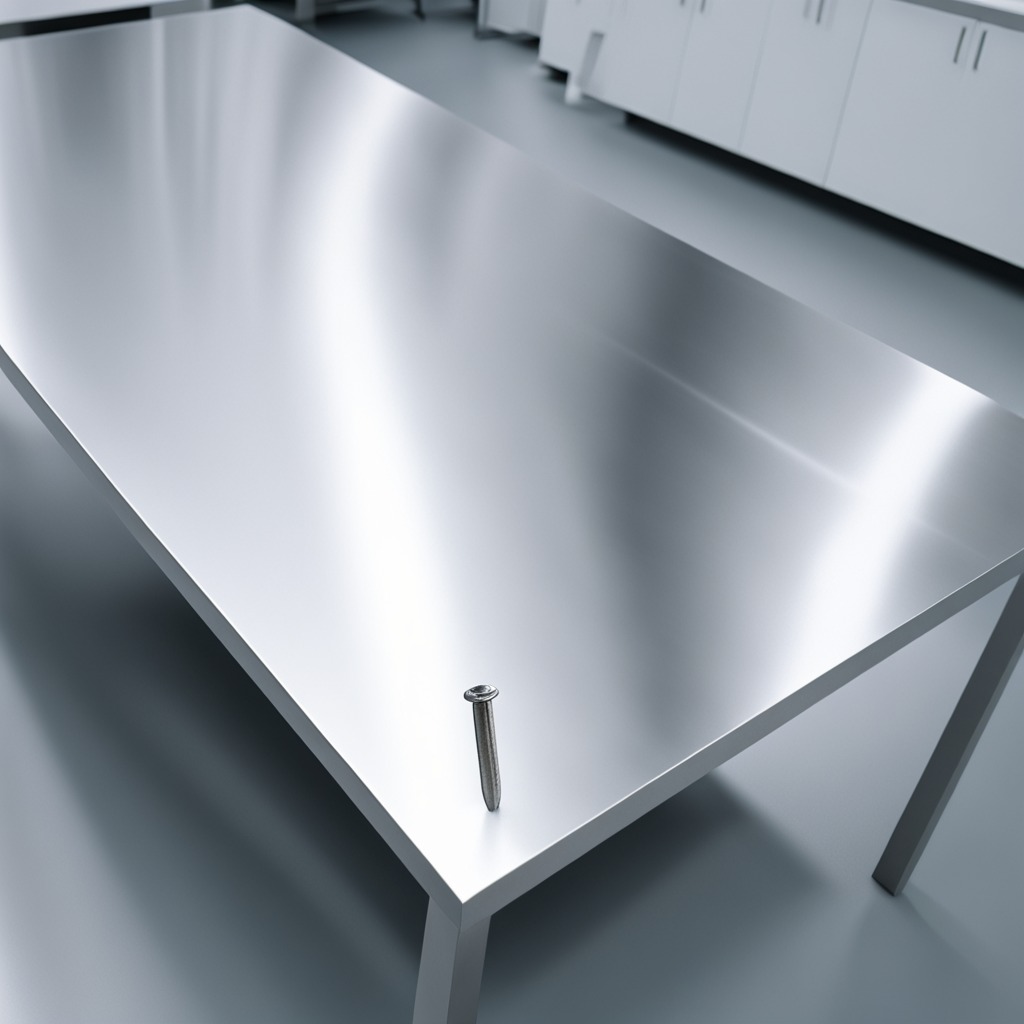
A nail is lying on the stainless steel table in a high-end prototyping lab.